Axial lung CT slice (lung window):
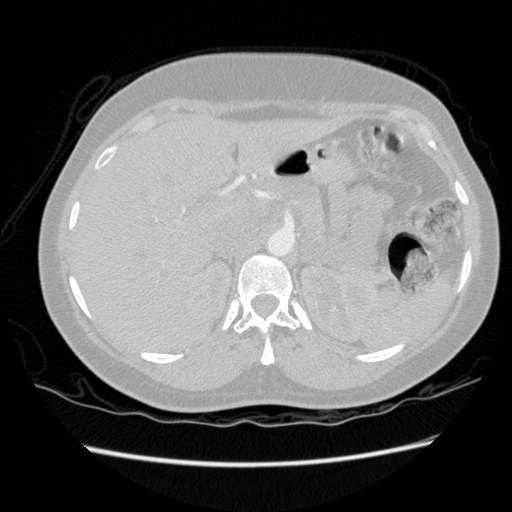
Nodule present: no